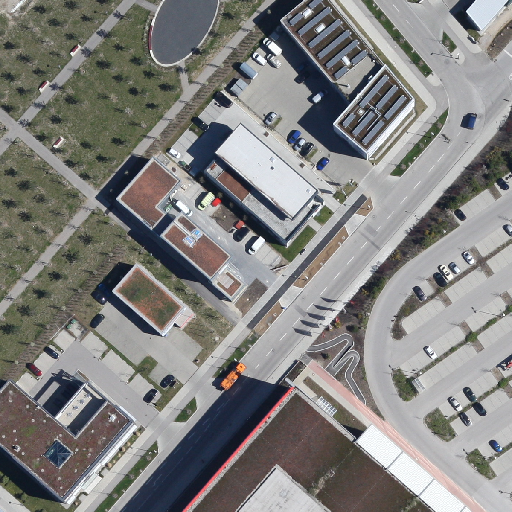
Referring expression: heavy-duty vehicle driving on the road